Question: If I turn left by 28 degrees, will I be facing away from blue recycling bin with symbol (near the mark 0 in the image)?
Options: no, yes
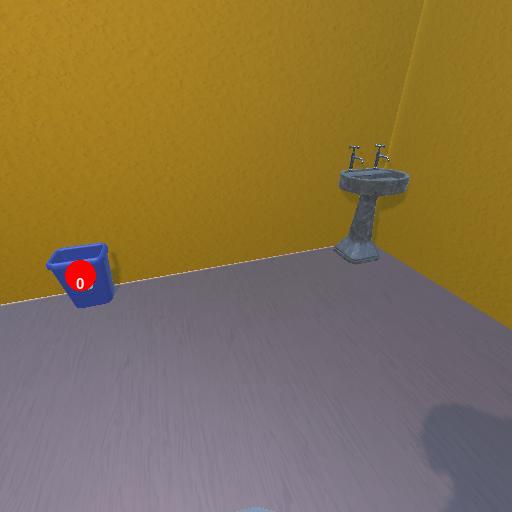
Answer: no